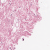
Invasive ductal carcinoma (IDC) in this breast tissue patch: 0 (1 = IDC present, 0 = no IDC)